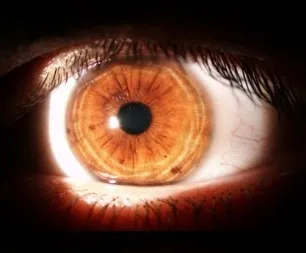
Fig. 1 Left anterior segment - normal aspect.
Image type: medical_photograph (oral_photograph)